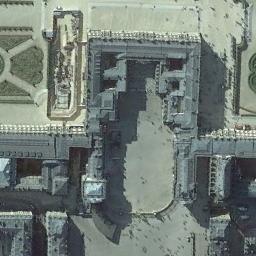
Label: palace